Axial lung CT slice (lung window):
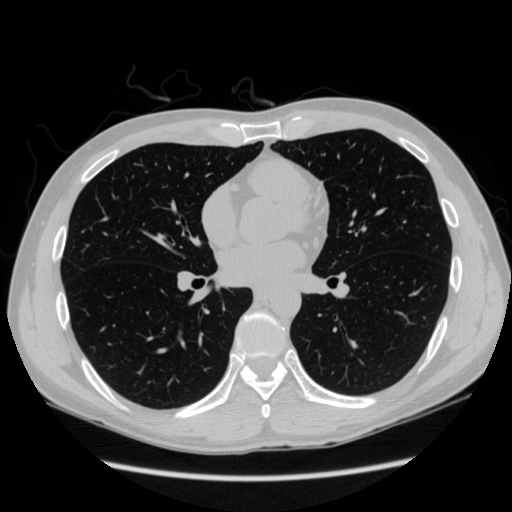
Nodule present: no